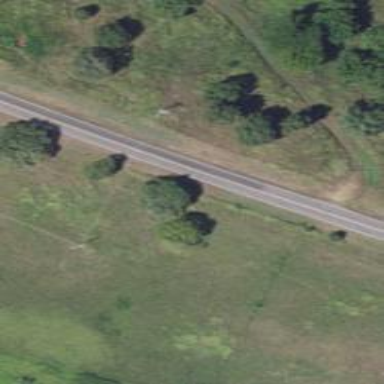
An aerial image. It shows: Tertiary road.